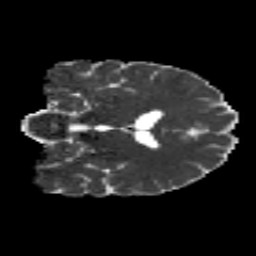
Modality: MD
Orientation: coronal
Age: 34
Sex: male
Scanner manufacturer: siemens
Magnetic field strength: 3 T
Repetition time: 8.8 s
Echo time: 0.085 s